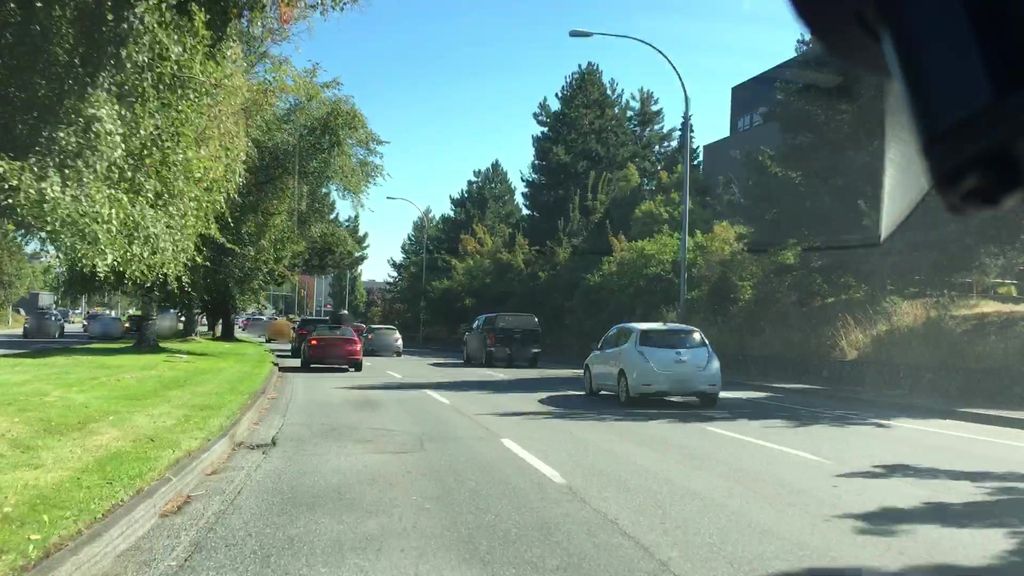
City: victoria